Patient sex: M
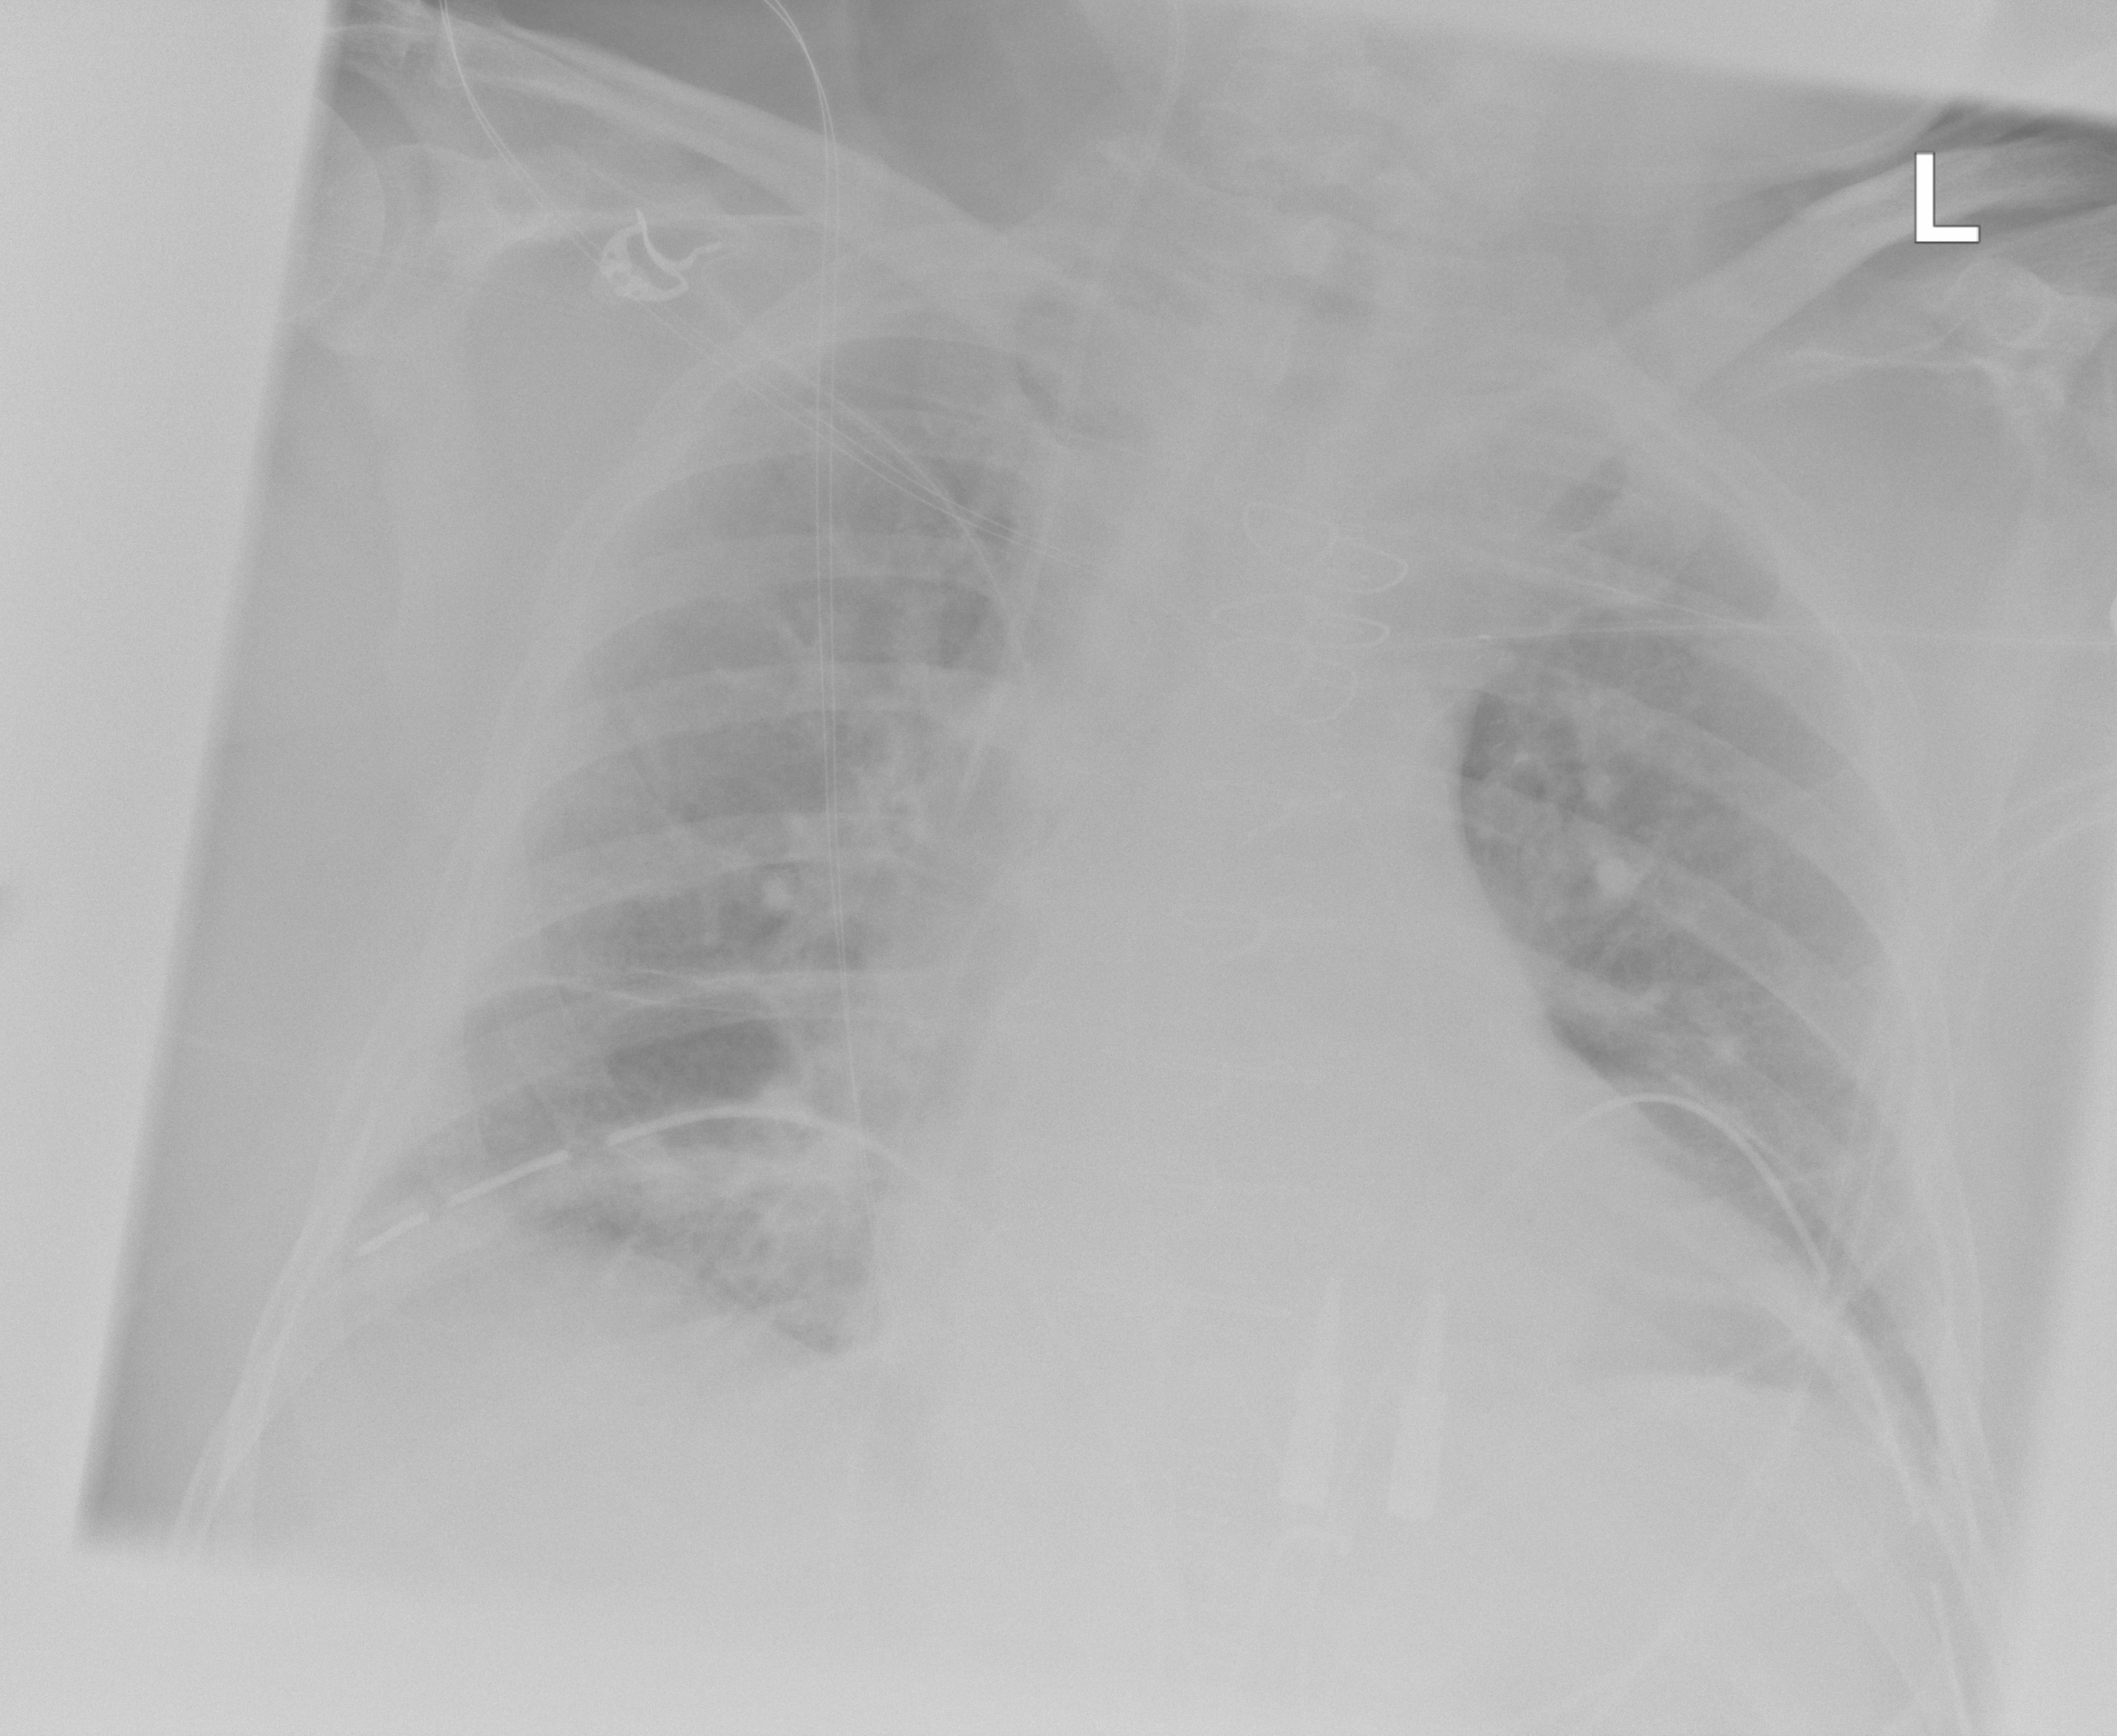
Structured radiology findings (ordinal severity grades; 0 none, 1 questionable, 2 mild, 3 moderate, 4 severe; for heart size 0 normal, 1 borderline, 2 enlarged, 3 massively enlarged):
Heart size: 1
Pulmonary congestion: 2
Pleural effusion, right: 2
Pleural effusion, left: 2
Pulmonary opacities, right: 2
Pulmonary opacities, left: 2
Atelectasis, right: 2
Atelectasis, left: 2